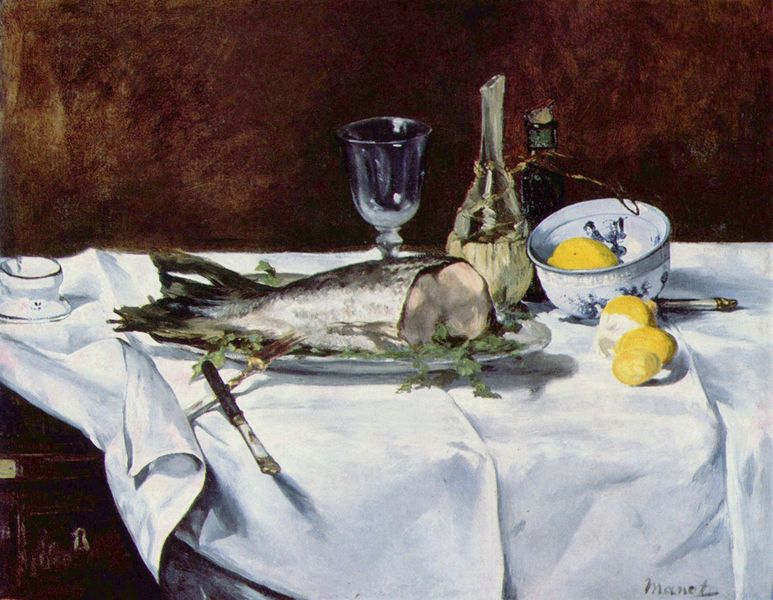
Titel: Stilleben mit Lachs
Künstler: Édouard Manet
Standort: Shelburne (Vermont)
Institution: Electra Havemeyer Webb Fund
Schlagwörter: blau, gemälde, wasser, weiß, gelb, grün, braun, glas, holz, schwarz, tisch, obst, rot, schloss, tuch, malerei, muster, ornament, schleife, flasche, flaschen, trinken, wand, band, falten, messer, schale, schüssel, teller, signatur, tischdecke, tischtuch, öl, gold, decke, schuppen, stilleben, stillleben, schwanz, essen, wein, weinflaschen, falte, monet, manet, schublade, tasse, überwurf, edel, fleisch, vanitas, wei, hell dunkel, memento mori, vergänglichkeit, porzellan, weinglas, untertasse, festlich, mahlzeit, bast, chinesisch, komode, karaffe, fisch, besteck, salat, rotbraun, halb, zitrone, korken, weinflasche, zitronen, kopflos, schlüsselloch, gabel, flosse, schuppe, schwanzflosse, faltens, essig, filet, chatten, vergehen, glas fisch, petersilie, titronen, weweiß, zalm, bottiglia, fisch gemälde, menet